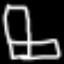
Label: chair